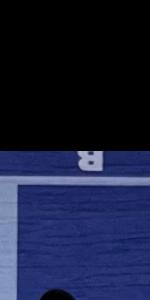
Label: Empty